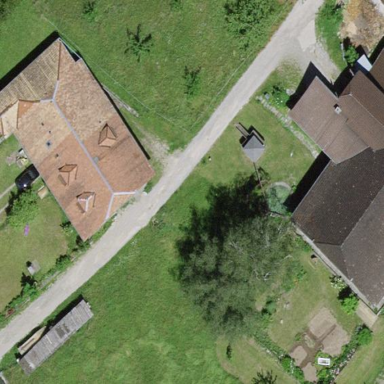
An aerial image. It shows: Farm building.